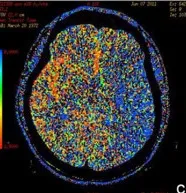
CT imaging of the patient. (a, b) Reconstructed CT angiography revealed nearly total occlusion of left proximal middle cerebral artery (marked by the arrows).
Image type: radiology (ct)